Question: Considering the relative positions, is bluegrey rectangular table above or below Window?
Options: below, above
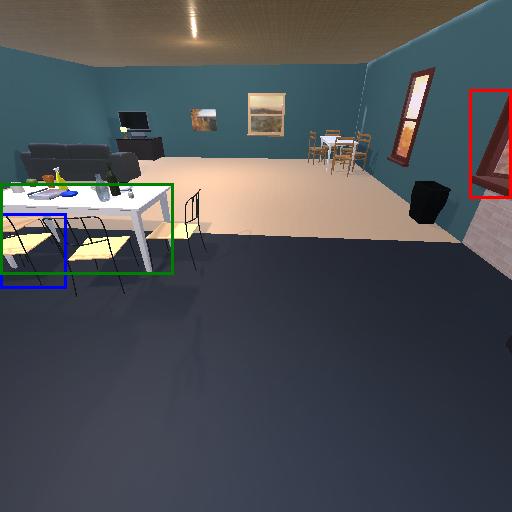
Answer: below